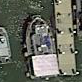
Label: civil